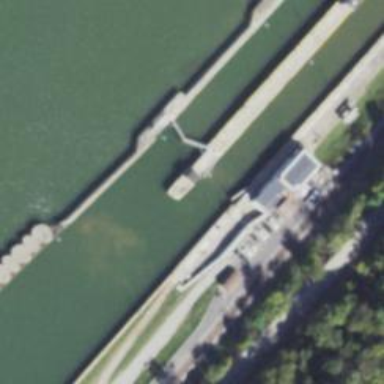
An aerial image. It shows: Lock gate on waterway.